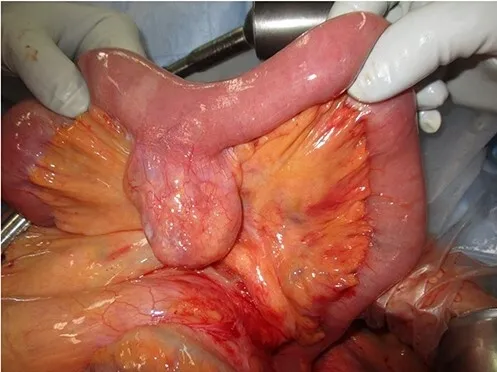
Intraoperative photograph showing a small palm-sized diverticulum on the mesenteric side of the upper jejunum.
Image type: medical_photograph (other_medical_photograph)